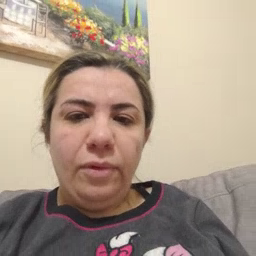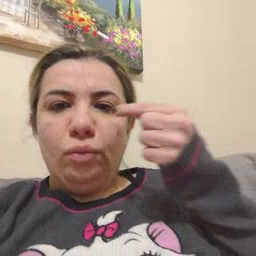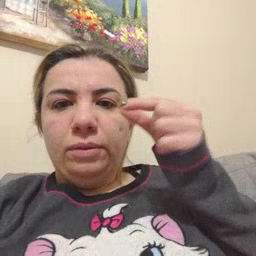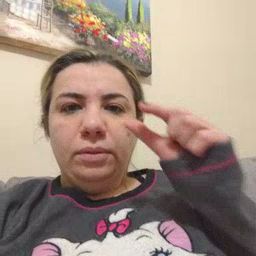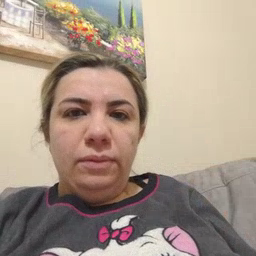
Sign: green